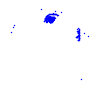
Particle: electron